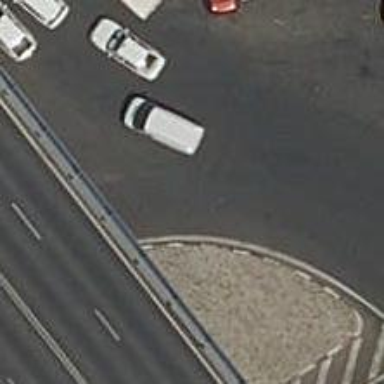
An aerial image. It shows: Road with traffic signals.